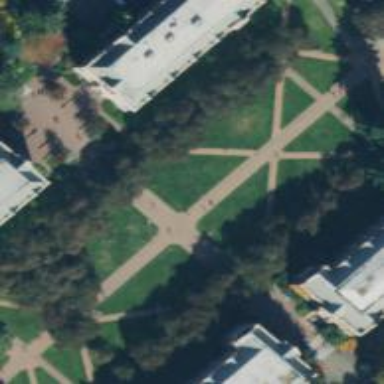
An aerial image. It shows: Park known as "The Quad" at the University of Washington.